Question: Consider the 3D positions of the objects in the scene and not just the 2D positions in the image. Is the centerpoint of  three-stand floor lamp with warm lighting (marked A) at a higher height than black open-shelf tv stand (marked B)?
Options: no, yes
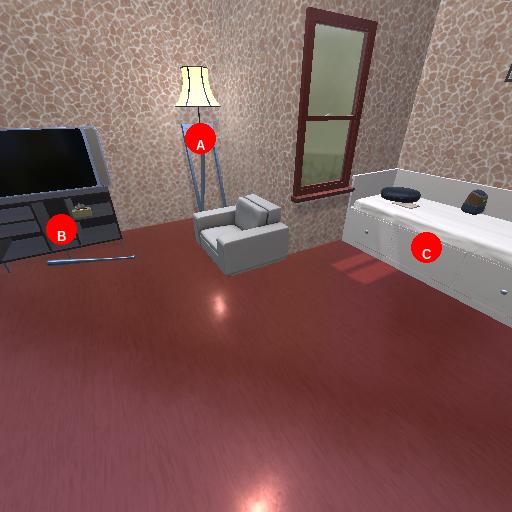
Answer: no